Field crop: maize
Growth stage: 2
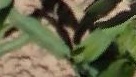
Species: maize